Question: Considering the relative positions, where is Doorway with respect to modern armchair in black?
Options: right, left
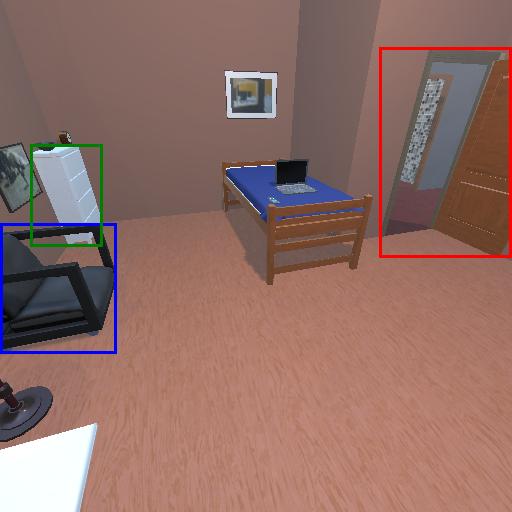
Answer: right